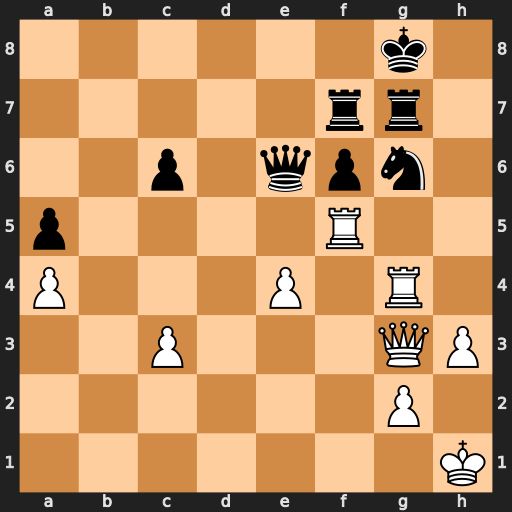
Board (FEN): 6k1/5rr1/2p1qpn1/p4R2/P3P1R1/2P3QP/6P1/7K
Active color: w
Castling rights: -
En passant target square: -
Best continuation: Rxg6 Rxg6 Qxg6+